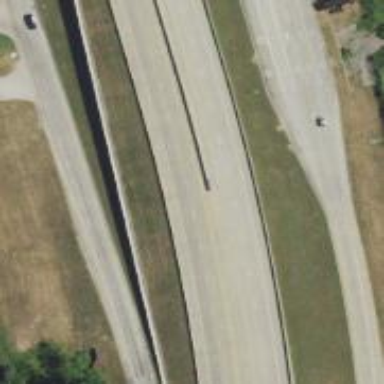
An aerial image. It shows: This image shows trunk highway that functions as expressway.